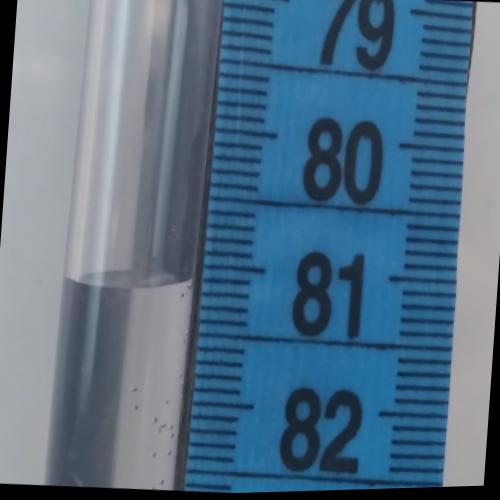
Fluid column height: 81.1 cm